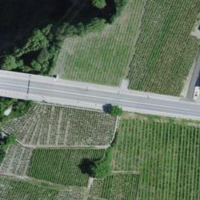
EUNIS habitat code: 40
Species observed at this site:
Dryobates minor
Sylvia atricapilla